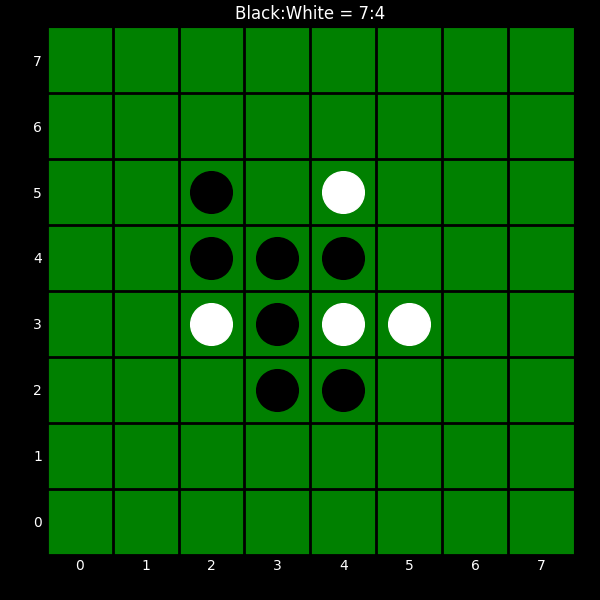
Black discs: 7
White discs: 4